В электрической цепи, схема которой приведена на рисунке ниже, напряжение между зажимами $C$ и $D$ равно $U_{CD}=15~В$.  Известно, что $R \gg r$.
Определите показание идеального вольтметра, подключенного к клеммам $A$ и $B$.
Предположим, что к клеммам $A$ и $B$ подключен идеальный амперметр. Укажите направление тока, идущего через каждый из резисторов и амперметр.
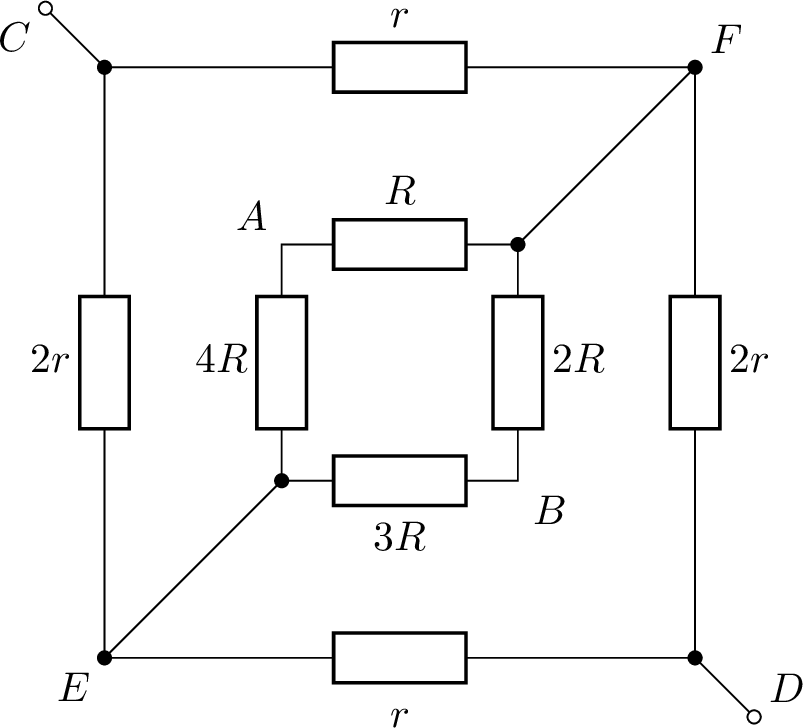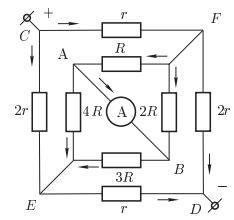
Определите показание идеального вольтметра, подключенного к клеммам $A$ и $B$.
Решение: По условию сопротивление «внутреннего» участка цепи между точками $E$ и $F$ много больше $r$. Это означает, что силу тока, идущего по нему, можно не учитывать при расчёте напряжений и сил токов во «внешнем» участке цепи. Силы токов, текущих по ветвям $CED$ и $CFD$, равны $I_{0} -U_{CD}/(r+2r)$. Напряжение между точками $F$ и $E$: $$ U_{FE} = U_{CE}-U_{CF} = I_{0} \cdot 2r-I_{0} \cdot r=U_{CD}/3. $$ При подключении идеального вольтметра ток через него не идёт. Силы токов в ветвях $FAE$ и $FBE$: $$ I_{FAE}=U_{FE}/)R+4R), \quad I_{FBE}=U_{FE}/(2R+3R)=I_{FAE}. $$ Напряжение на участке $AB$ равно: $$ U_{AB}=U_{FB}-U_{FA}=I_{FBE} \cdot 2R-I_{FAE} \cdot R=U_{FE}/5=1~В. $$
Ответ: $$ U_{AB}=1~В. $$

Предположим, что к клеммам $A$ и $B$ подключен идеальный амперметр. Укажите направление тока, идущего через каждый из резисторов и амперметр.
Решение: Сопротивление идеального амперметра равно нулю, и это равносильно замыканию клемм $A$ и $B$. При параллельном соединении больший ток течёт через резистор с меньшим сопротивлением. Это означает, что $I_{FA} > I_{FB}$, $I_{AE} < I_{BE}$. Поэтому ток через амперметр течёт в направлении от $A$ к $B$ $($так как полный ток, протекающий от $F$ к узлам $A$ и $B$, равен току, текущему от $A$ и $B$ к $E)$. Направление всех токов указаны на рисунке ниже.
Темы:
T, Электричество, Всероссийские, Электрические цепи, Цепь с резистором